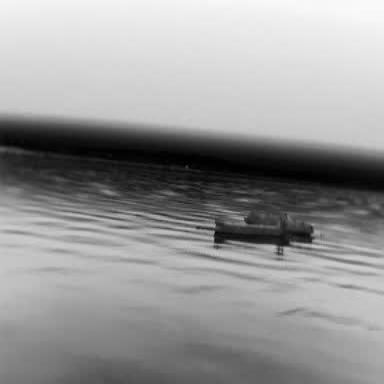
There is a liner in the infrared image.